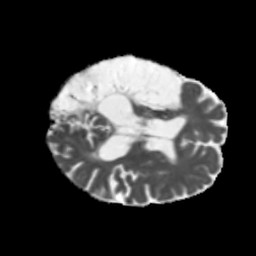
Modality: MD
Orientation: axial
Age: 51
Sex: male
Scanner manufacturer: siemens
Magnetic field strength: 3 T
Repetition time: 5.47 s
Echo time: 0.0854 s